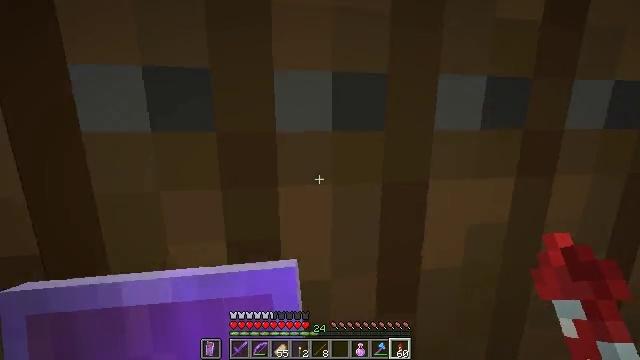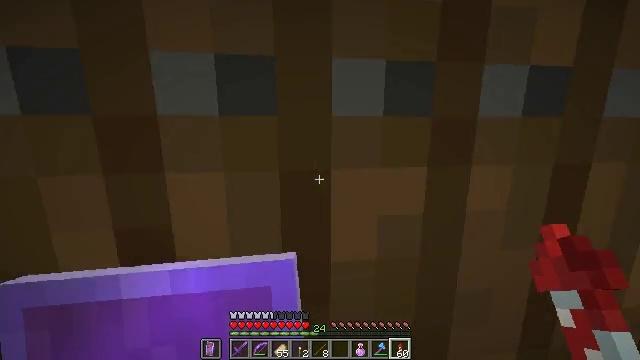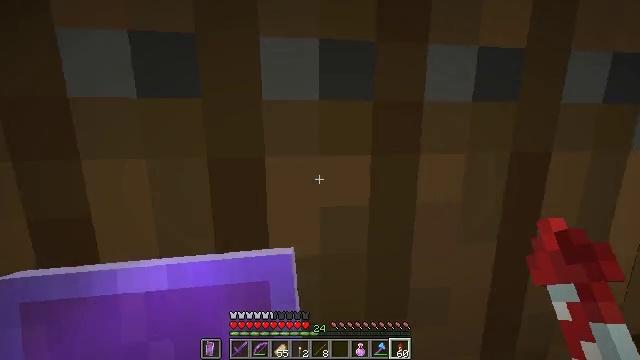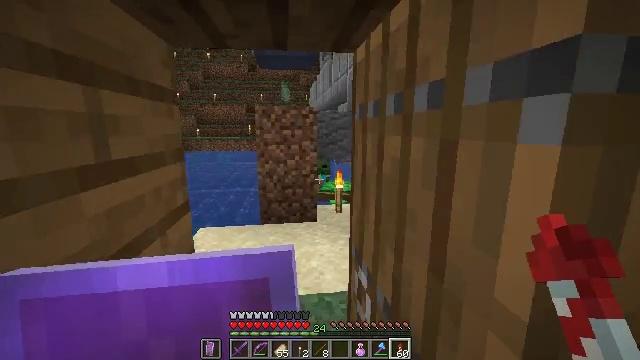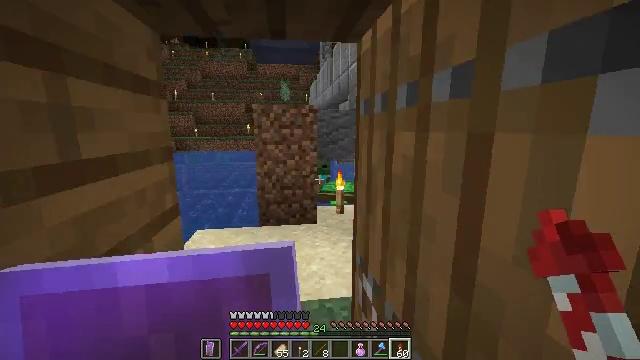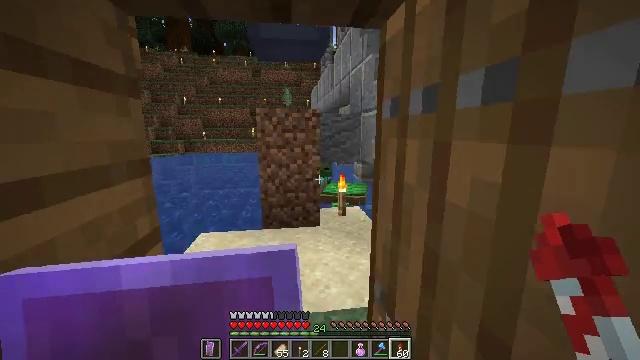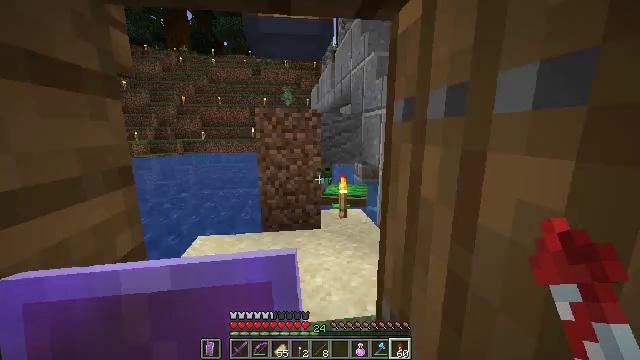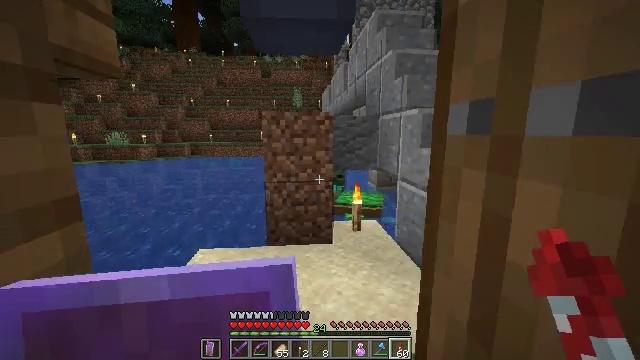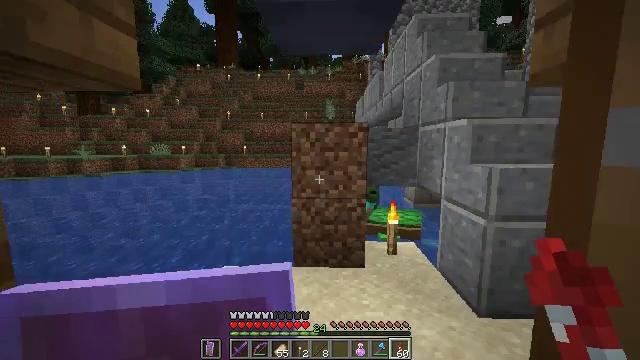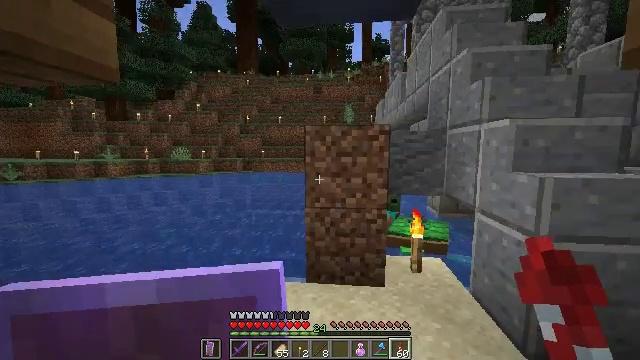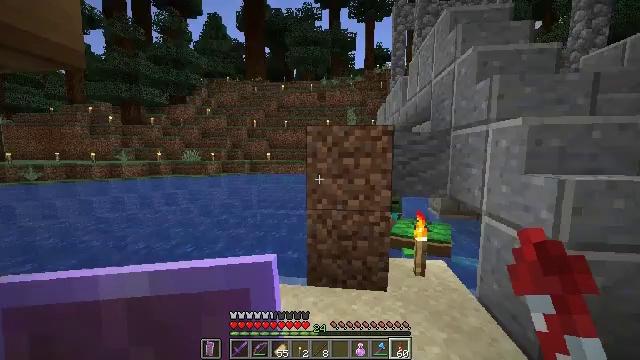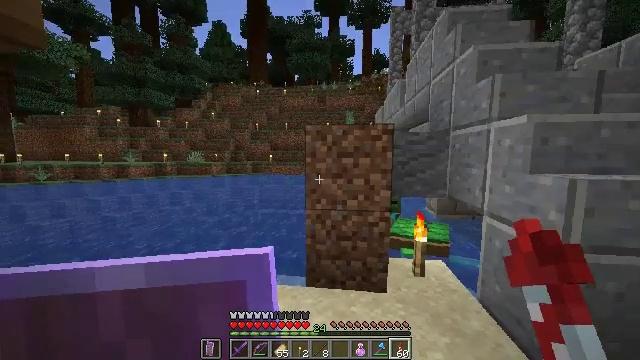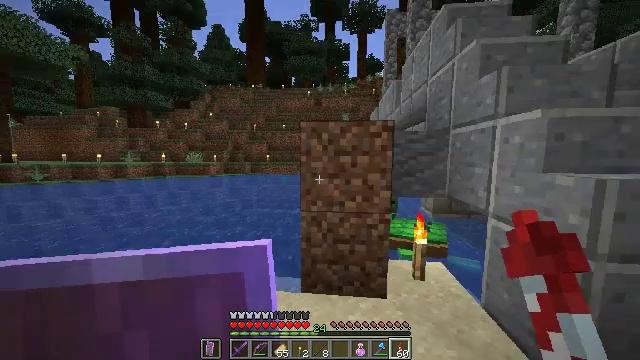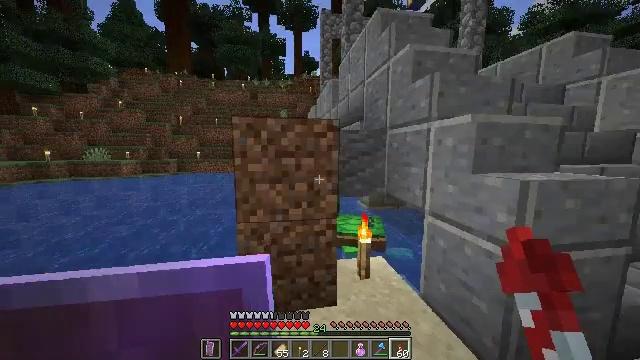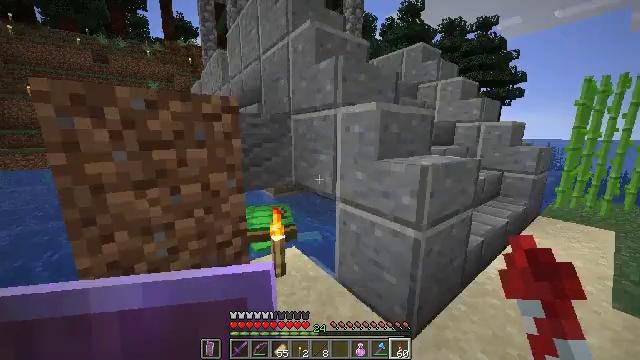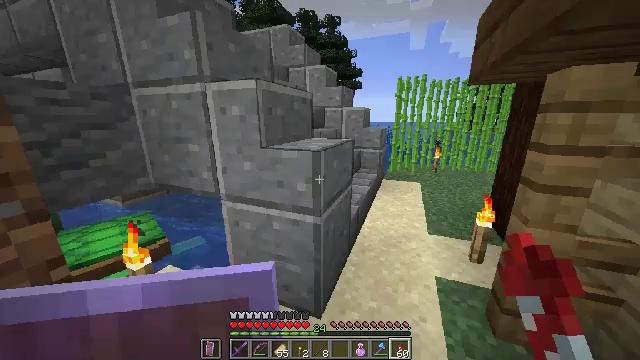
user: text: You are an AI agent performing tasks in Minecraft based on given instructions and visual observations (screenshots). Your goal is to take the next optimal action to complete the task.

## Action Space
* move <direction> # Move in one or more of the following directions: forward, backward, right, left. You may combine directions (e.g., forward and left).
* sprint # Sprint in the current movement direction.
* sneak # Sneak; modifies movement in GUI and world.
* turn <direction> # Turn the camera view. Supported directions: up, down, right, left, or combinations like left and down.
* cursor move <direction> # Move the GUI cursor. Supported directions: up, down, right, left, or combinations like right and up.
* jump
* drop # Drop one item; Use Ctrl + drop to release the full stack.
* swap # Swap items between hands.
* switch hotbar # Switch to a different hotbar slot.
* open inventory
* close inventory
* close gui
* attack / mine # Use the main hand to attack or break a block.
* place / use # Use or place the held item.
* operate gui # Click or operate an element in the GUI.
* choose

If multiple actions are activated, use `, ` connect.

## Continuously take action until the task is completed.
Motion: motion action
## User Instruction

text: Get some blackstone from the ground.
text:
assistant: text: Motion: move forward, sprint, turn left
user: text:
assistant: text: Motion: move forward, sprint
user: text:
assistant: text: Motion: move forward, sprint
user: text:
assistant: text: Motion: move forward, sprint
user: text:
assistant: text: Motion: move forward, sprint
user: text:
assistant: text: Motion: move forward, sprint
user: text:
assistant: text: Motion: move forward, sprint, turn left and up
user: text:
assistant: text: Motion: move forward, sprint, turn left and up
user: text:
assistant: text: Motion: move forward, sprint, turn left and up
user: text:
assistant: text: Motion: move forward, sprint
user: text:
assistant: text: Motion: move forward, sprint
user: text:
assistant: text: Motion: move forward, sprint
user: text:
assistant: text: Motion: move forward, sprint, turn right
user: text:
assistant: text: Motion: move forward, sprint, turn right and down
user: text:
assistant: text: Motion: move forward, sprint, turn right and down
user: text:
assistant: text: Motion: move forward, sprint, turn right
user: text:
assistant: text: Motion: move forward, sprint, turn right
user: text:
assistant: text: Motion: move forward, sprint
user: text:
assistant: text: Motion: move forward, sprint, turn right
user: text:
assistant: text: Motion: move forward, sprint, turn right
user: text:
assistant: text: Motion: move forward, sprint, turn right
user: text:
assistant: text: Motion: move forward, sprint
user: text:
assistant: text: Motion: move forward, sprint
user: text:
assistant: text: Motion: move forward, sprint
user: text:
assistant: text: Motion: move forward, sprint
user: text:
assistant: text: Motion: move forward, sprint, turn right and up
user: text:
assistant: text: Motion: move forward, sprint
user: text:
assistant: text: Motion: move forward, sprint
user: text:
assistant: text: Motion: move forward, sprint
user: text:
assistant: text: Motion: move forward, sprint